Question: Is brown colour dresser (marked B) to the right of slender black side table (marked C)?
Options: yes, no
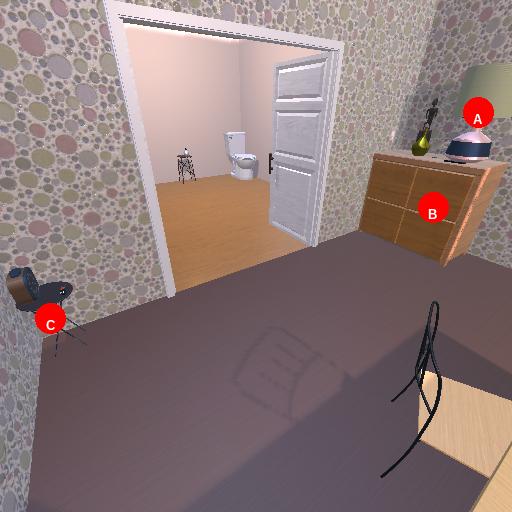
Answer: yes